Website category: university
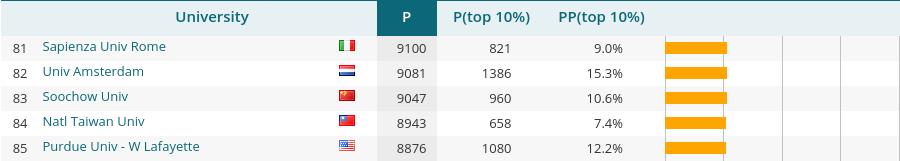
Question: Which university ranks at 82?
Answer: Univ Amsterdam

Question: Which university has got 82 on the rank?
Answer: Univ Amsterdam

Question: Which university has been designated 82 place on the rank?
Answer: Univ Amsterdam

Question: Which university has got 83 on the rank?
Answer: Soochow Univ

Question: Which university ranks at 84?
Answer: Natl Taiwan Univ

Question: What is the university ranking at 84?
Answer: Natl Taiwan Univ

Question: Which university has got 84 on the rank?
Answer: Natl Taiwan Univ

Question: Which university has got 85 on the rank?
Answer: Purdue Univ - W Lafayette

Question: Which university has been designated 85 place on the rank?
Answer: Purdue Univ - W Lafayette

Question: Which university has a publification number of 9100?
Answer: Sapienza Univ Rome

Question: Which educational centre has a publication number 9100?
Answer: Sapienza Univ Rome

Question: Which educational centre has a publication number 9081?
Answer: Univ Amsterdam

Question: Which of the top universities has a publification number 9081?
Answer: Univ Amsterdam

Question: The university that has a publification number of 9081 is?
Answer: Univ Amsterdam

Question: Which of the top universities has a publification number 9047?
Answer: Soochow Univ

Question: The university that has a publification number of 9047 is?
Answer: Soochow Univ

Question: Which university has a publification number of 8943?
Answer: Natl Taiwan Univ

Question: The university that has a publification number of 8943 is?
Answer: Natl Taiwan Univ

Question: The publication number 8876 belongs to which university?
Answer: Purdue Univ - W Lafayette

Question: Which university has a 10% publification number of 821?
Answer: Sapienza Univ Rome

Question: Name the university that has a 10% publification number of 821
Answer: Sapienza Univ Rome

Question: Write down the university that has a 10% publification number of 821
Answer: Sapienza Univ Rome

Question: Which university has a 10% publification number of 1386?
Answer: Univ Amsterdam

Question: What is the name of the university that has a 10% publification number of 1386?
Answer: Univ Amsterdam

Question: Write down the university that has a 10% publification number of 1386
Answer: Univ Amsterdam

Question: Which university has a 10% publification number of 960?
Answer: Soochow Univ

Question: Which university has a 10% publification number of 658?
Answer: Natl Taiwan Univ

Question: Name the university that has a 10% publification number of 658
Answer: Natl Taiwan Univ

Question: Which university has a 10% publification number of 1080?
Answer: Purdue Univ - W Lafayette

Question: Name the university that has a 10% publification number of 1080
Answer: Purdue Univ - W Lafayette